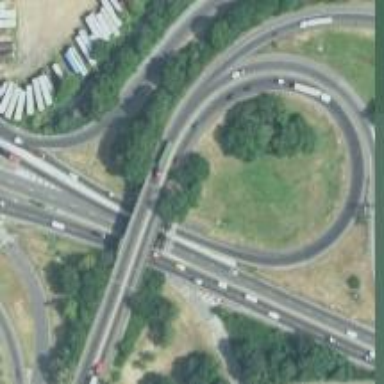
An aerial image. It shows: Motorway link bridge.